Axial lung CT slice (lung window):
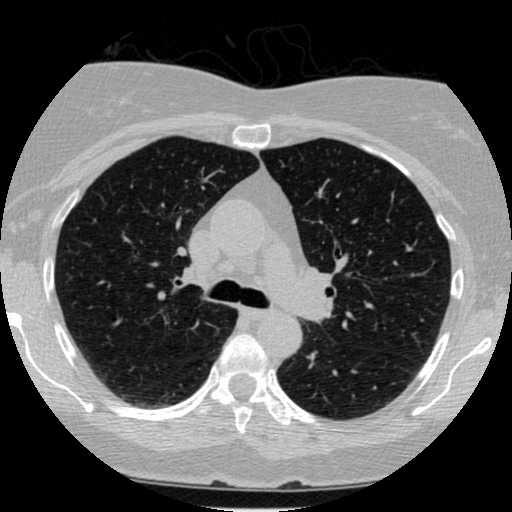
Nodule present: no